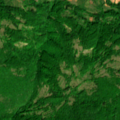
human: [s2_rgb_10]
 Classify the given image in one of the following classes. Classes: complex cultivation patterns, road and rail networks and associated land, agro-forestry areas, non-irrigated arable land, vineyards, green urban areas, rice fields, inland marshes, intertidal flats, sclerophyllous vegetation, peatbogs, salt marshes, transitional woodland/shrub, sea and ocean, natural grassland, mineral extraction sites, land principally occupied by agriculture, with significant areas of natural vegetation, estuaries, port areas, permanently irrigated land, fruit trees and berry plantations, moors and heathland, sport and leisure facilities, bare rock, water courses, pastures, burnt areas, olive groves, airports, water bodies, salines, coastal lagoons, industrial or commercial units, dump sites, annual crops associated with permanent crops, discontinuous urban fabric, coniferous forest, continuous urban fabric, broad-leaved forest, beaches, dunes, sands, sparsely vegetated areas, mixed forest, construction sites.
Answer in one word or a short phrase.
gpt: complex cultivation patterns, land principally occupied by agriculture, with significant areas of natural vegetation, broad-leaved forest, transitional woodland/shrub